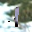
Label: 1